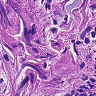
Metastatic tissue present: yes